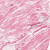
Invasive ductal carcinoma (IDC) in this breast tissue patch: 0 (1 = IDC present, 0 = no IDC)